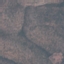
Land use / land cover: HerbaceousVegetation